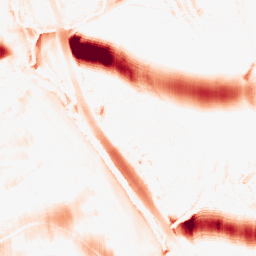
Category: morphological
Decomposition family: morphological_ellipse
Decomposition parameters: operation: opening
width: 50
height: 20
Upsampling method: regularized
Upsampling parameters: scale: 4
lambda_reg: 0.001
Upsampling scale: 4